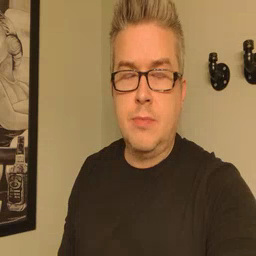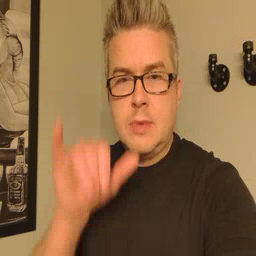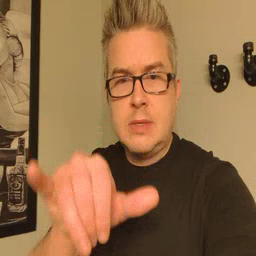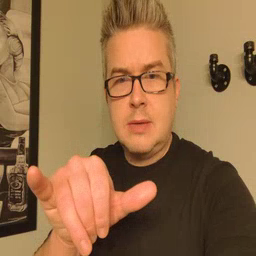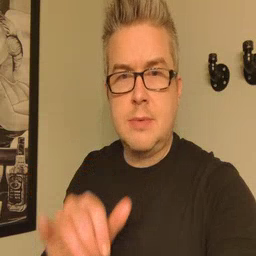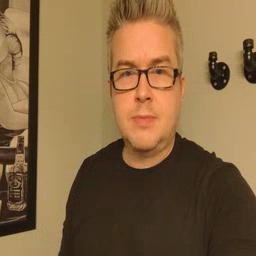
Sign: stay